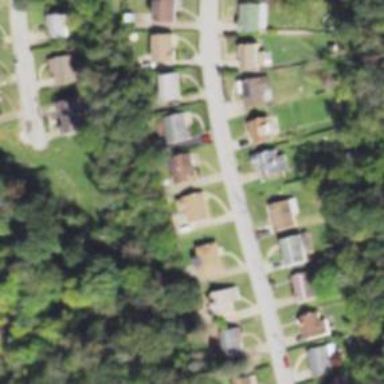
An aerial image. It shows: Driveway.